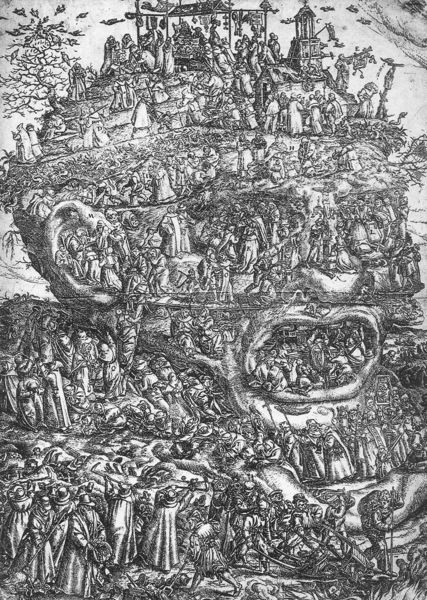
Titel: Allegorie des Ikonoklasmus
Künstler: Marcus Gheerhaerts
Institution: London, British Museum
Schlagwörter: baum, berg, himmel, kopf, mann, umhang, weiß, frauen, menschen, frau, hut, hüte, mund, männer, nase, ohr, schwarz, zeichnung, gebäude, haus, leute, augen, gesicht, hügel, vögel, turm, grafik, leiter, soldaten, foto, türme, augenhöhlen, mäntel, wanderer, wanderung, babel, pilger, gewimmel, belagerung, bum, zeicjnung, bahnstrecke, bevölkerter mensch